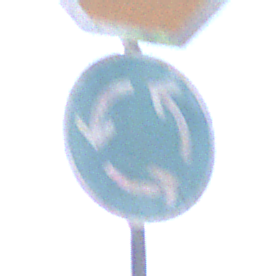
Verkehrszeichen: Kreisverkehr
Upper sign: Stop
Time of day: MorningAfternoon
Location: Outdoor (RoadRail)
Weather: PartlyCloudy
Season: NotSpecified
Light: Natural